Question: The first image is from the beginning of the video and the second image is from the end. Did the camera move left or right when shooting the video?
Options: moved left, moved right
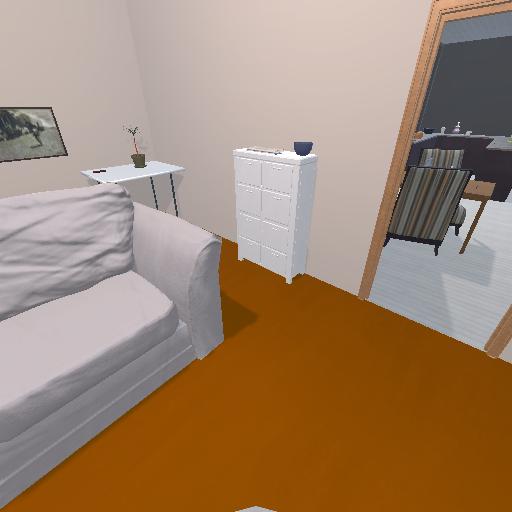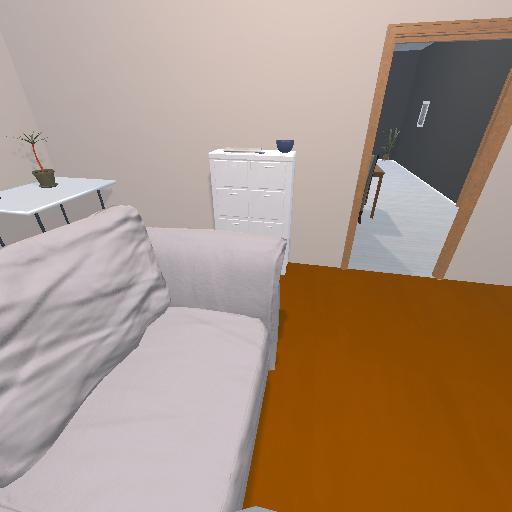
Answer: moved left